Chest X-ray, AP view. Patient: 41 years old, sex F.
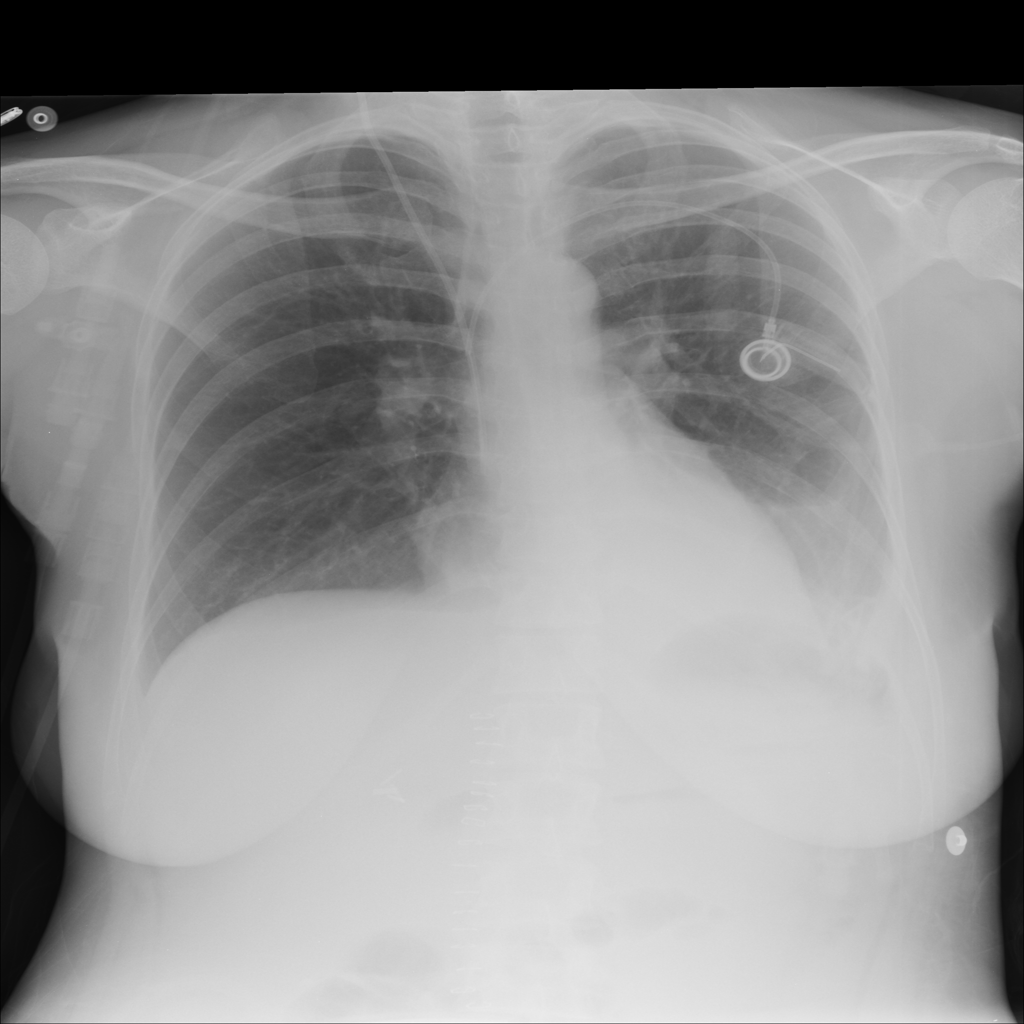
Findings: Effusion